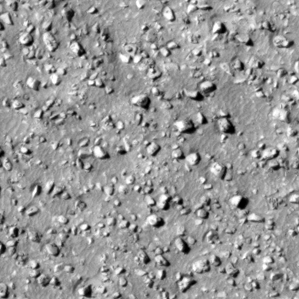
Label: non_frost